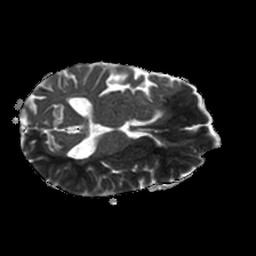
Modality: ADC
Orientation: axial
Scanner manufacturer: philips
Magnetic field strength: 1.5 T
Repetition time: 3.4 s
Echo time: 0.06922 s